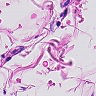
Metastatic tissue present: no